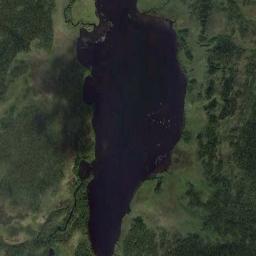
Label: lake